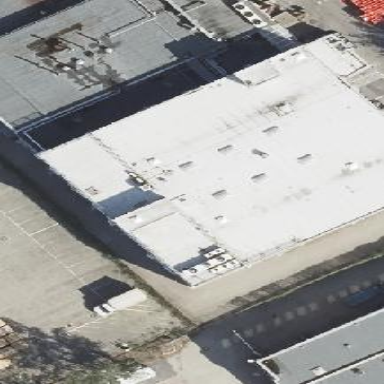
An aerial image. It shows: Flat-roofed building.